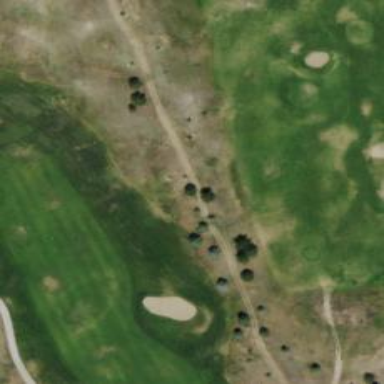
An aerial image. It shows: Area with grass used as rough in golf course.